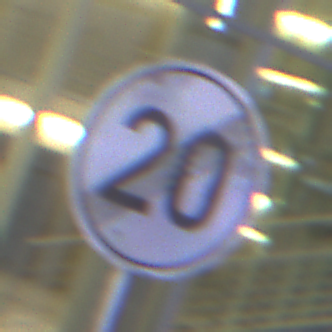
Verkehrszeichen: EndeGeschwindigkeit20
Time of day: Night
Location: Outdoor (Urban)
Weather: PartlyCloudy
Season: NotSpecified
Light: Artificial